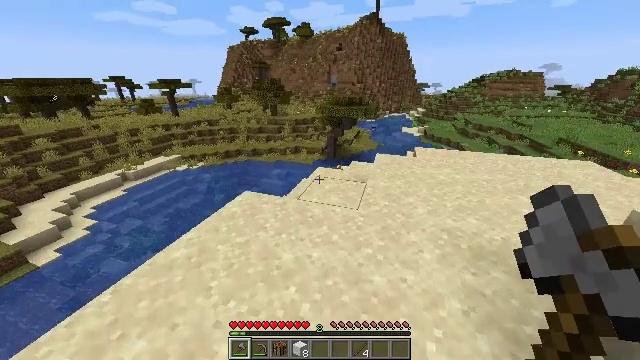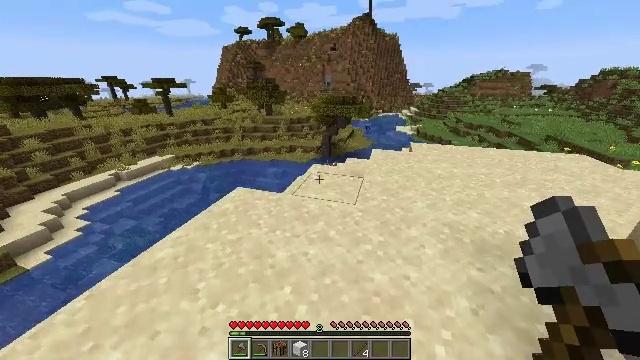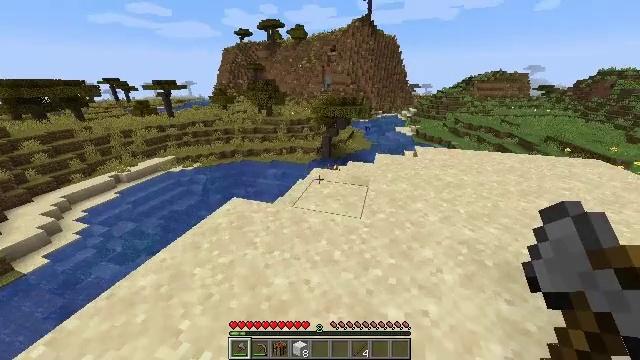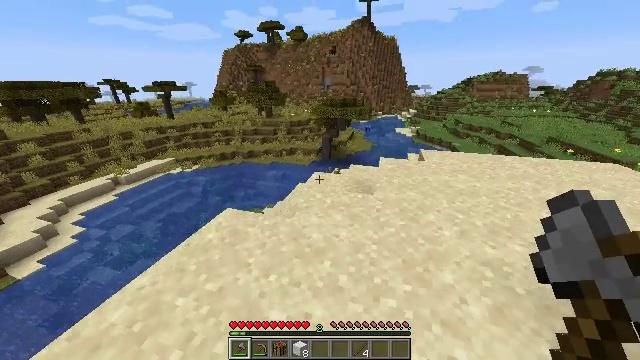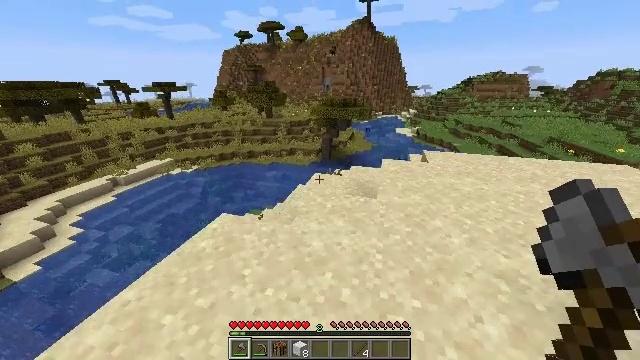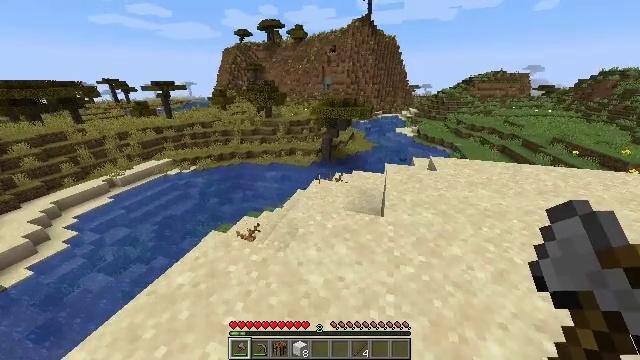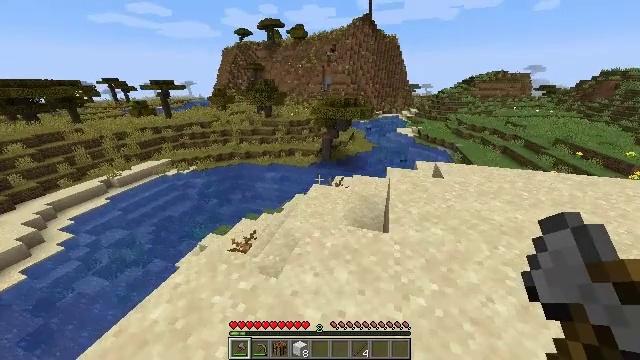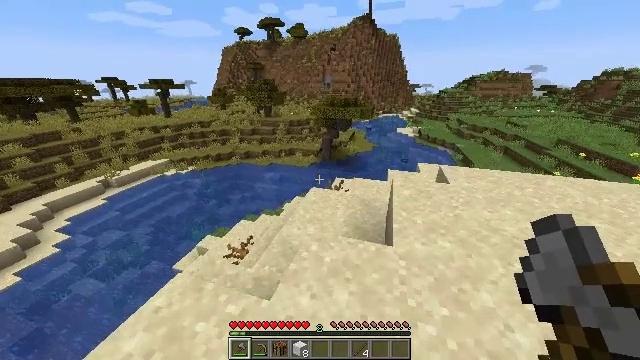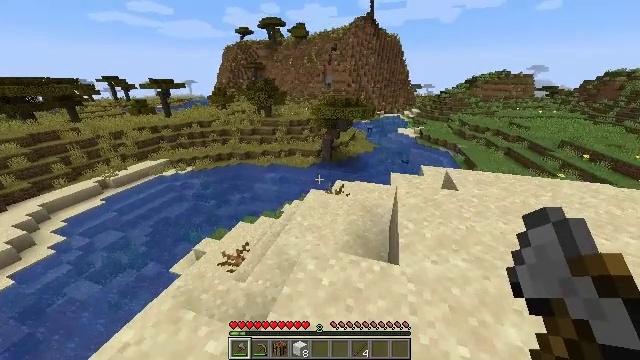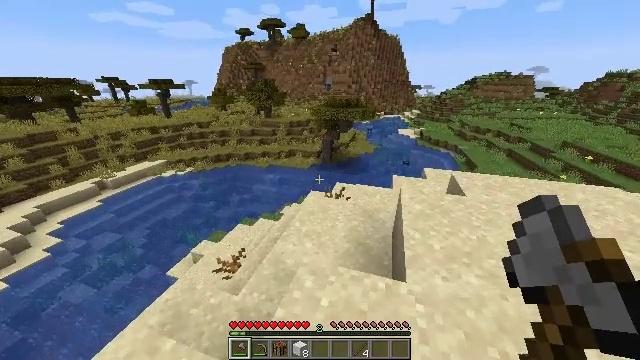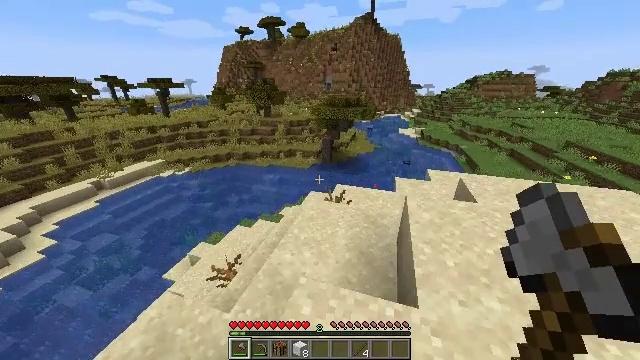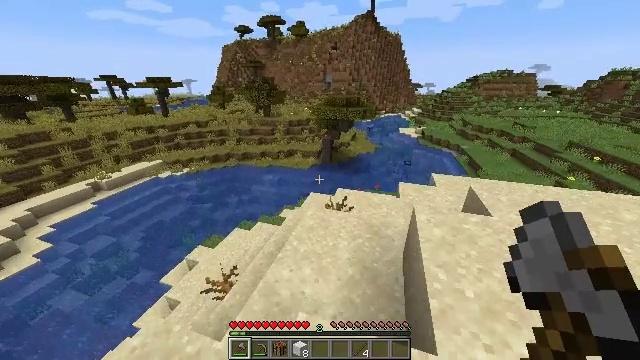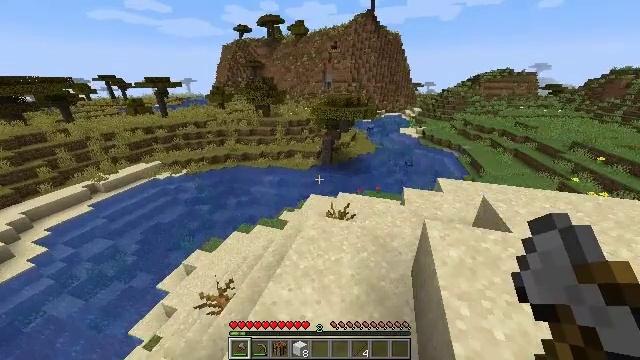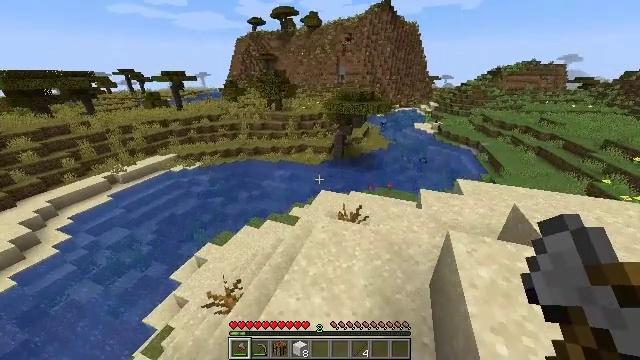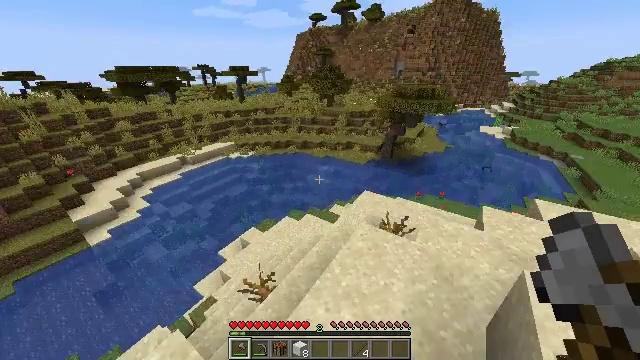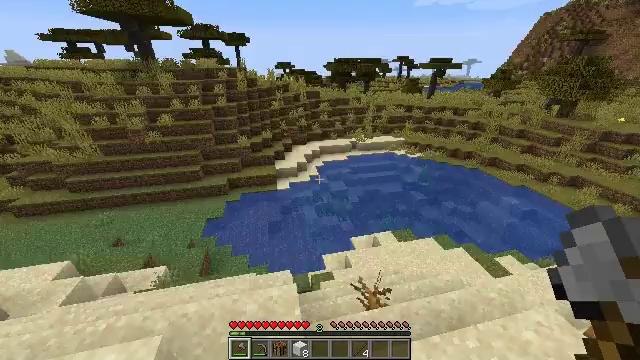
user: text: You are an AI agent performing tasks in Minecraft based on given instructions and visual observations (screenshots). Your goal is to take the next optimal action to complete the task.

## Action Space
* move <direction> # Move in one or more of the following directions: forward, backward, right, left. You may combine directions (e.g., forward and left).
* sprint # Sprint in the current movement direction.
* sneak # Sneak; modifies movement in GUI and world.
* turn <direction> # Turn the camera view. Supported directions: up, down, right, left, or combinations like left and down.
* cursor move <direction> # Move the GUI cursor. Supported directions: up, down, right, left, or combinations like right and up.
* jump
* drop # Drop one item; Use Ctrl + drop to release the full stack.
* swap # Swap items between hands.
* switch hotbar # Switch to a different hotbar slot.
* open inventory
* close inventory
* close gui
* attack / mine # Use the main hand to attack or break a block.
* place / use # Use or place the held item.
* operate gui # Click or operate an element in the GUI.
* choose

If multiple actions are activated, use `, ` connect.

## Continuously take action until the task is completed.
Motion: motion action
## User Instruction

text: Harvest the acacia log from the forest.
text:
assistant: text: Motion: move forward, sprint, turn right
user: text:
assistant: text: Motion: move forward, sprint
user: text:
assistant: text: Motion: move forward
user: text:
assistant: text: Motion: move forward
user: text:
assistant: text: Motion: move forward
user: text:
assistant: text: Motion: move forward
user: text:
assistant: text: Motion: move forward
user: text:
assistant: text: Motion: move forward
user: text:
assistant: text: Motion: move forward
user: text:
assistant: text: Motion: move forward
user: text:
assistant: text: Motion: move forward
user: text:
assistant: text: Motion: move forward
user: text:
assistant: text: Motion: move forward, turn left and down
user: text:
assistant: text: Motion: turn left and down
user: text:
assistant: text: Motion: turn left
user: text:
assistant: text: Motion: turn left and up
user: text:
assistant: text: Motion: turn left and up
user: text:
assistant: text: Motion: move left
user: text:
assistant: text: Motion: move left
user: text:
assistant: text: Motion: move left
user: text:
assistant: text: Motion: move left
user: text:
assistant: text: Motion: move left
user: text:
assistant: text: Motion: move forward
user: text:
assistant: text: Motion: move forward
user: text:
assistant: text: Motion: move forward
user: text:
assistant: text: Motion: move forward
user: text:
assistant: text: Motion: move forward
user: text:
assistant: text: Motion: move forward
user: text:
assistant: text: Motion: move forward
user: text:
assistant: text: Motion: move forward, turn right